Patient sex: F
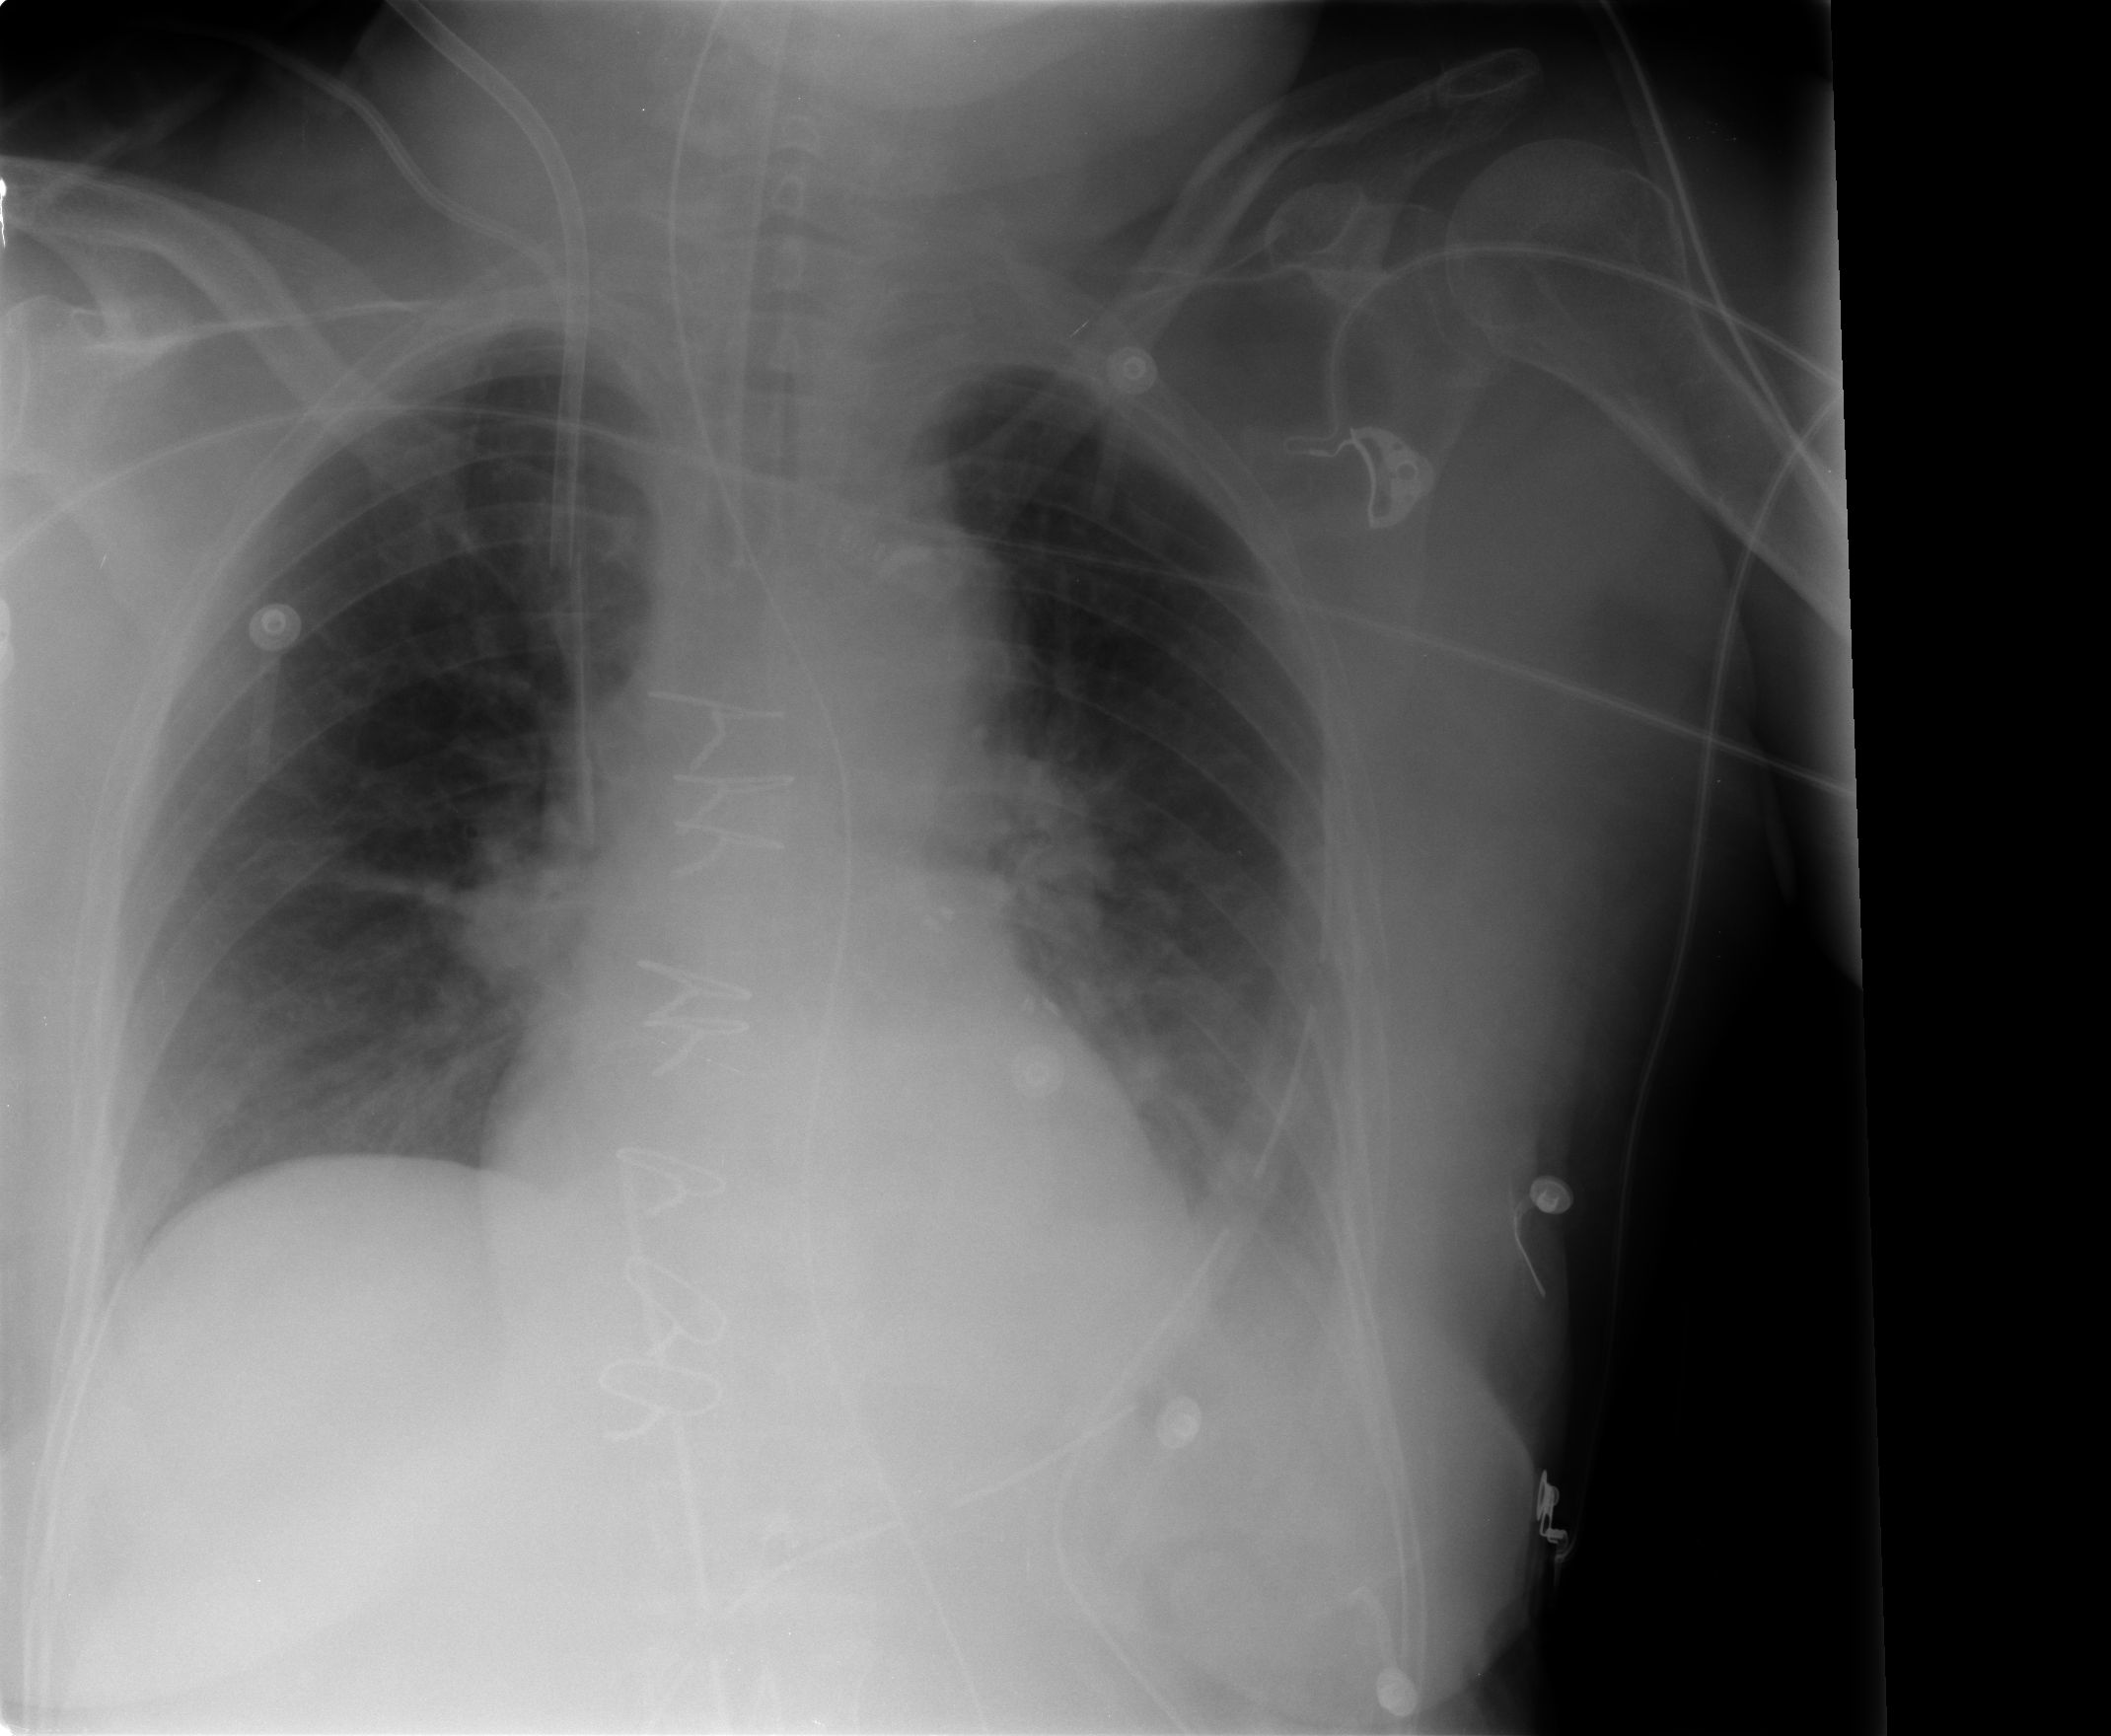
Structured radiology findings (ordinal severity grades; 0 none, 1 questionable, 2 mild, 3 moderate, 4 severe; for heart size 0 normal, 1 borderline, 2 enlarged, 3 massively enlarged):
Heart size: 0
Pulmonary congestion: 2
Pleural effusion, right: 0
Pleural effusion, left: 1
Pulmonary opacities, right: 0
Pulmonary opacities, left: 0
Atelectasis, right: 1
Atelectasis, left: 2